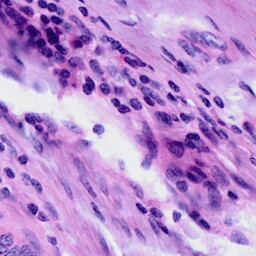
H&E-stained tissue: Cervix